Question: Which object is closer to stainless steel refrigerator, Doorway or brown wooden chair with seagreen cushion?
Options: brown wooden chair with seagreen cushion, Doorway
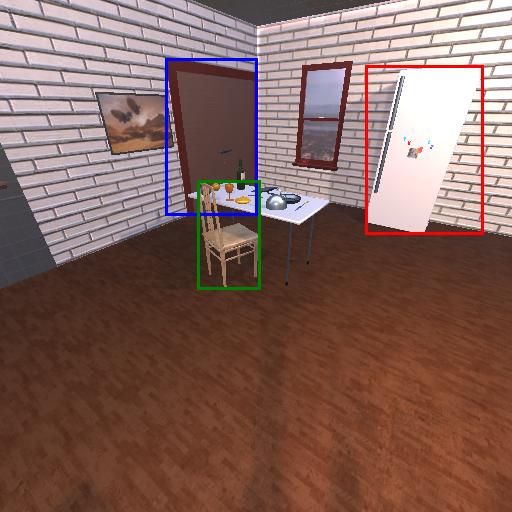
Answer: brown wooden chair with seagreen cushion